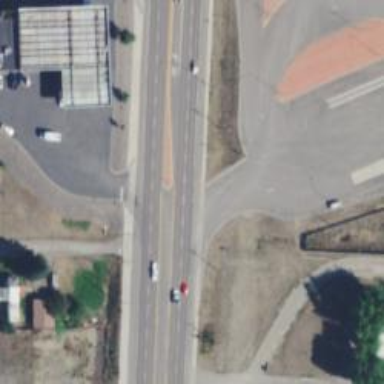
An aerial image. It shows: Unmarked crossing on the road.